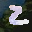
Label: 2